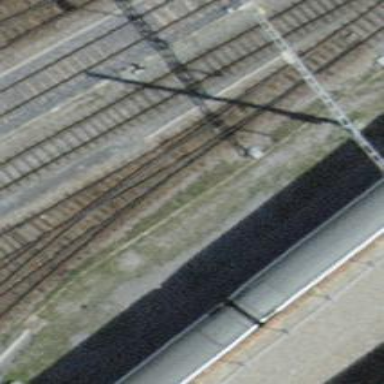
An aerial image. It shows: Railway switch.